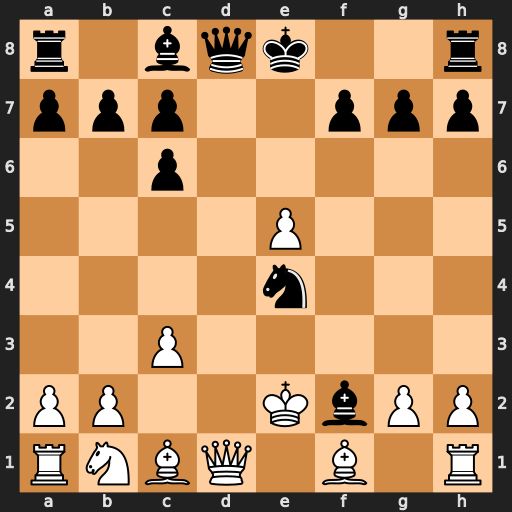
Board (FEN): r1bqk2r/ppp2ppp/2p5/4P3/4n3/2P5/PP2KbPP/RNBQ1B1R
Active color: w
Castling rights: kq
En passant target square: -
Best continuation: Qxd8+ Kxd8 Kf3 f5 exf6